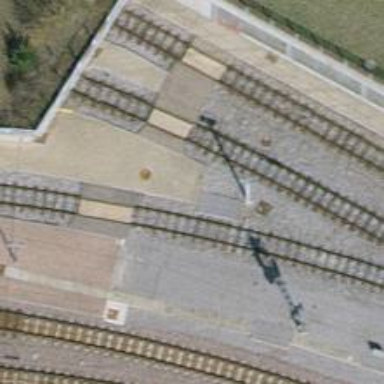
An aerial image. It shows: Narrow-gauge railway service yard with 1 track. The railway is electrified with contact line.